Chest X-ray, PA view. Patient: 59 years old, sex M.
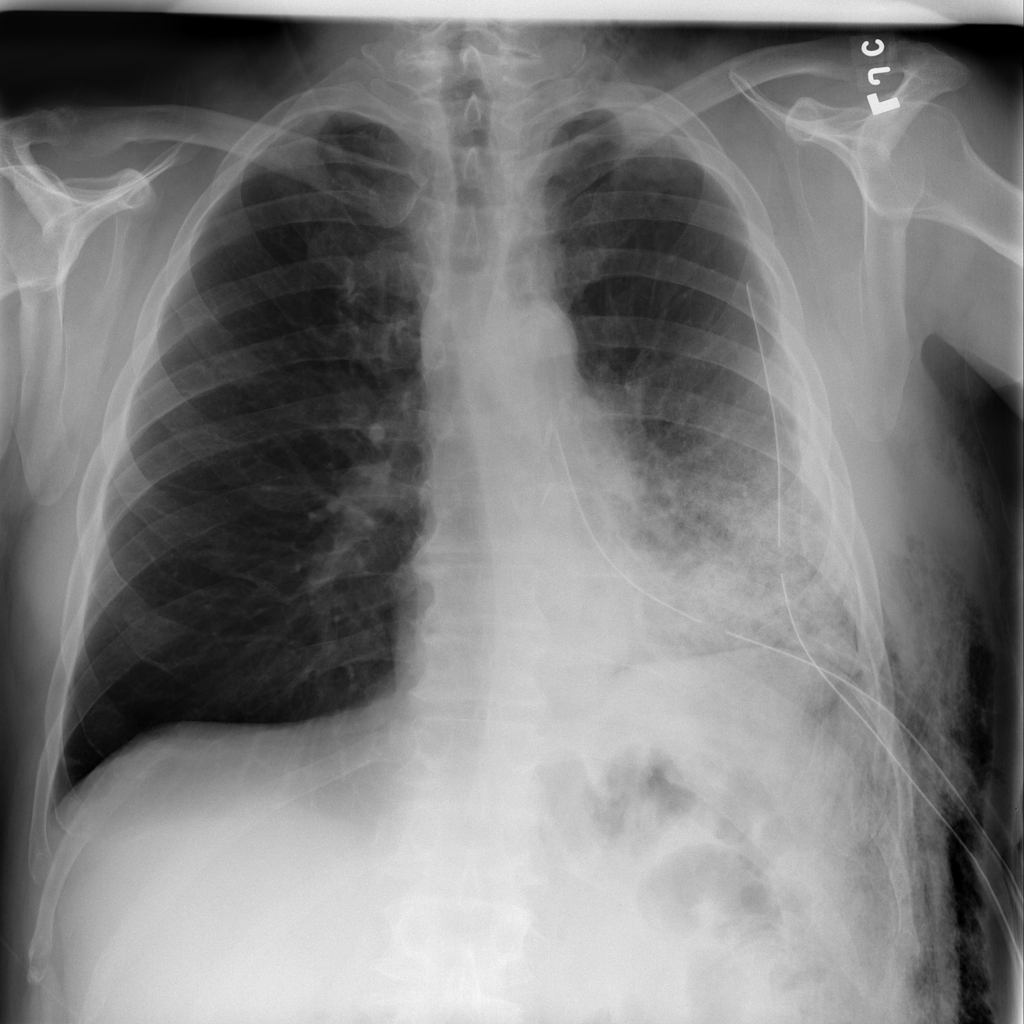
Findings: Atelectasis